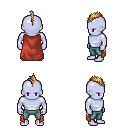
a pixel art fantasy rpg character, male body template, dark elf, purple skin, maroon cape, teal pants, blonde mohawk hairstyle, four views (front, back, left, right), 2x2 character sprite sheet, small pixel art, hard edges, no anti-aliasing